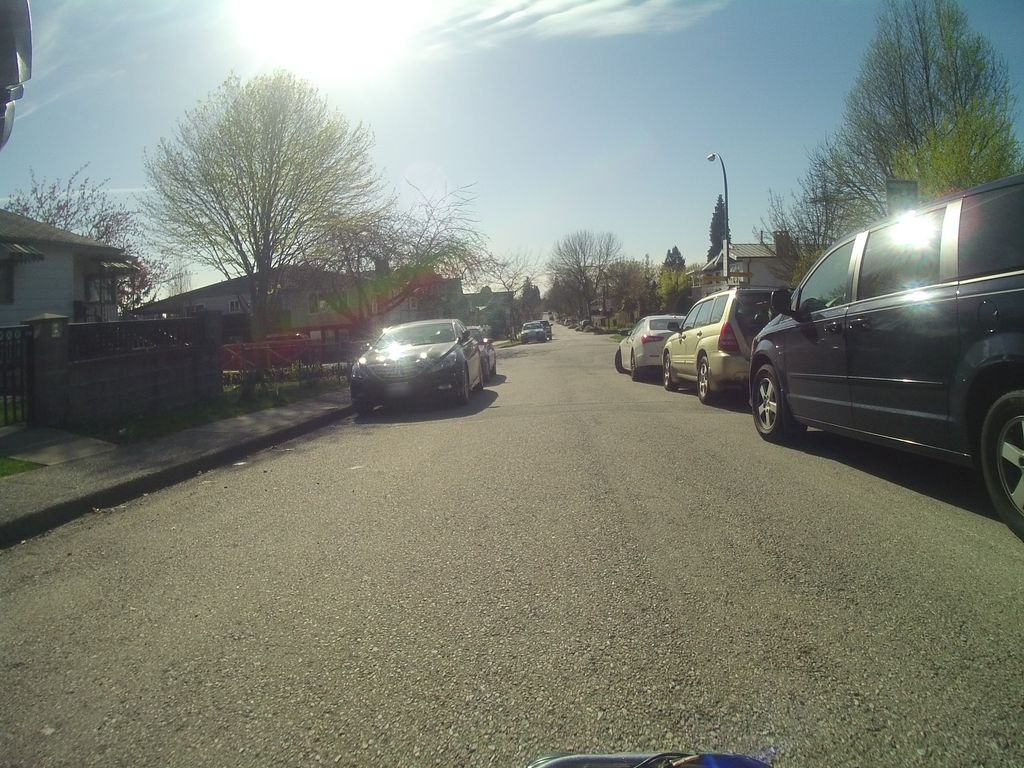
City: vancouver